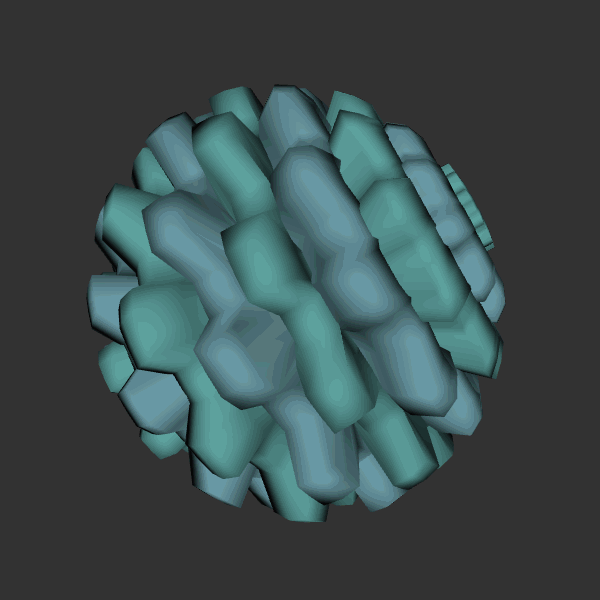
Background: dark